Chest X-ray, PA view. Patient: 29 years old, sex F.
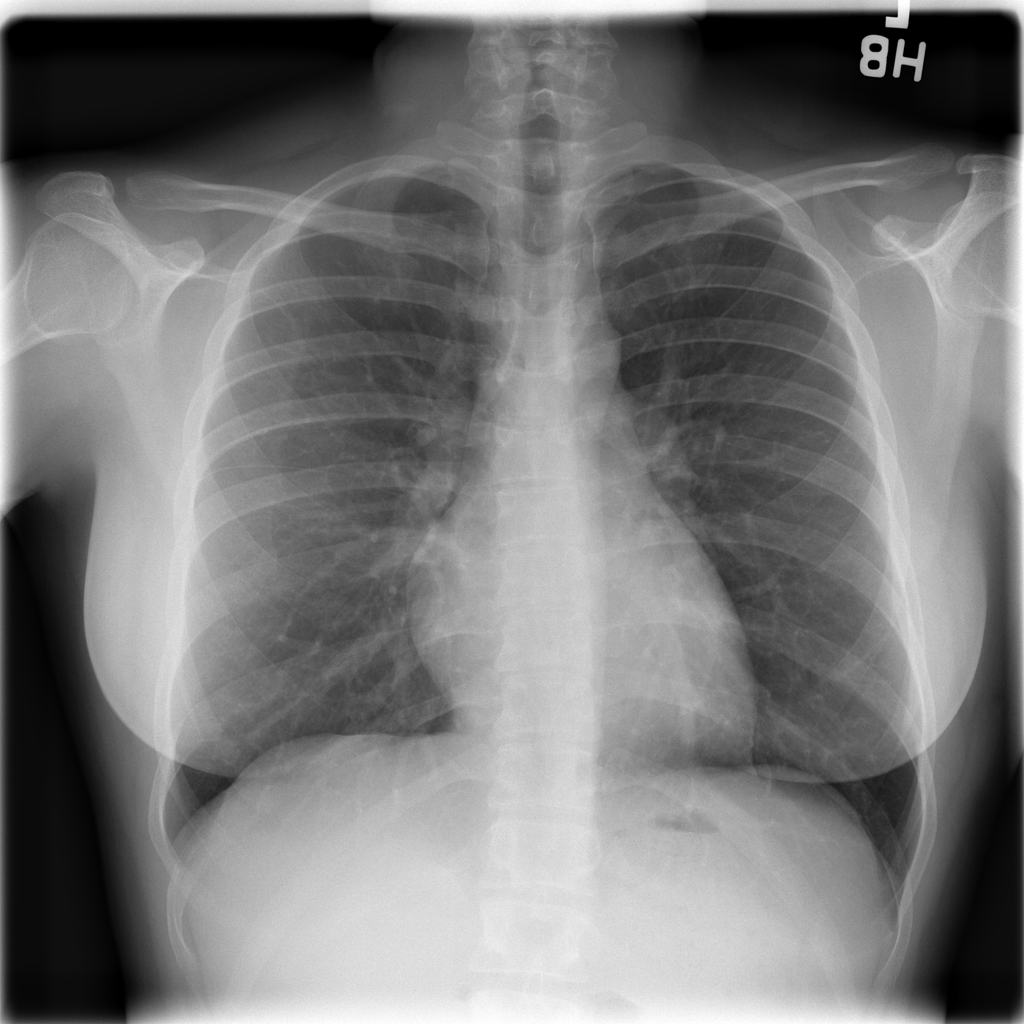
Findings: No Finding